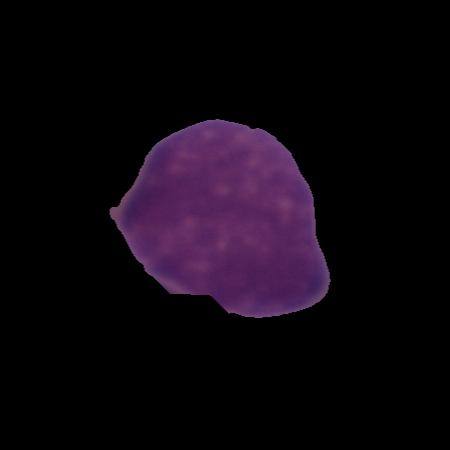
Label: healthy